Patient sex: M
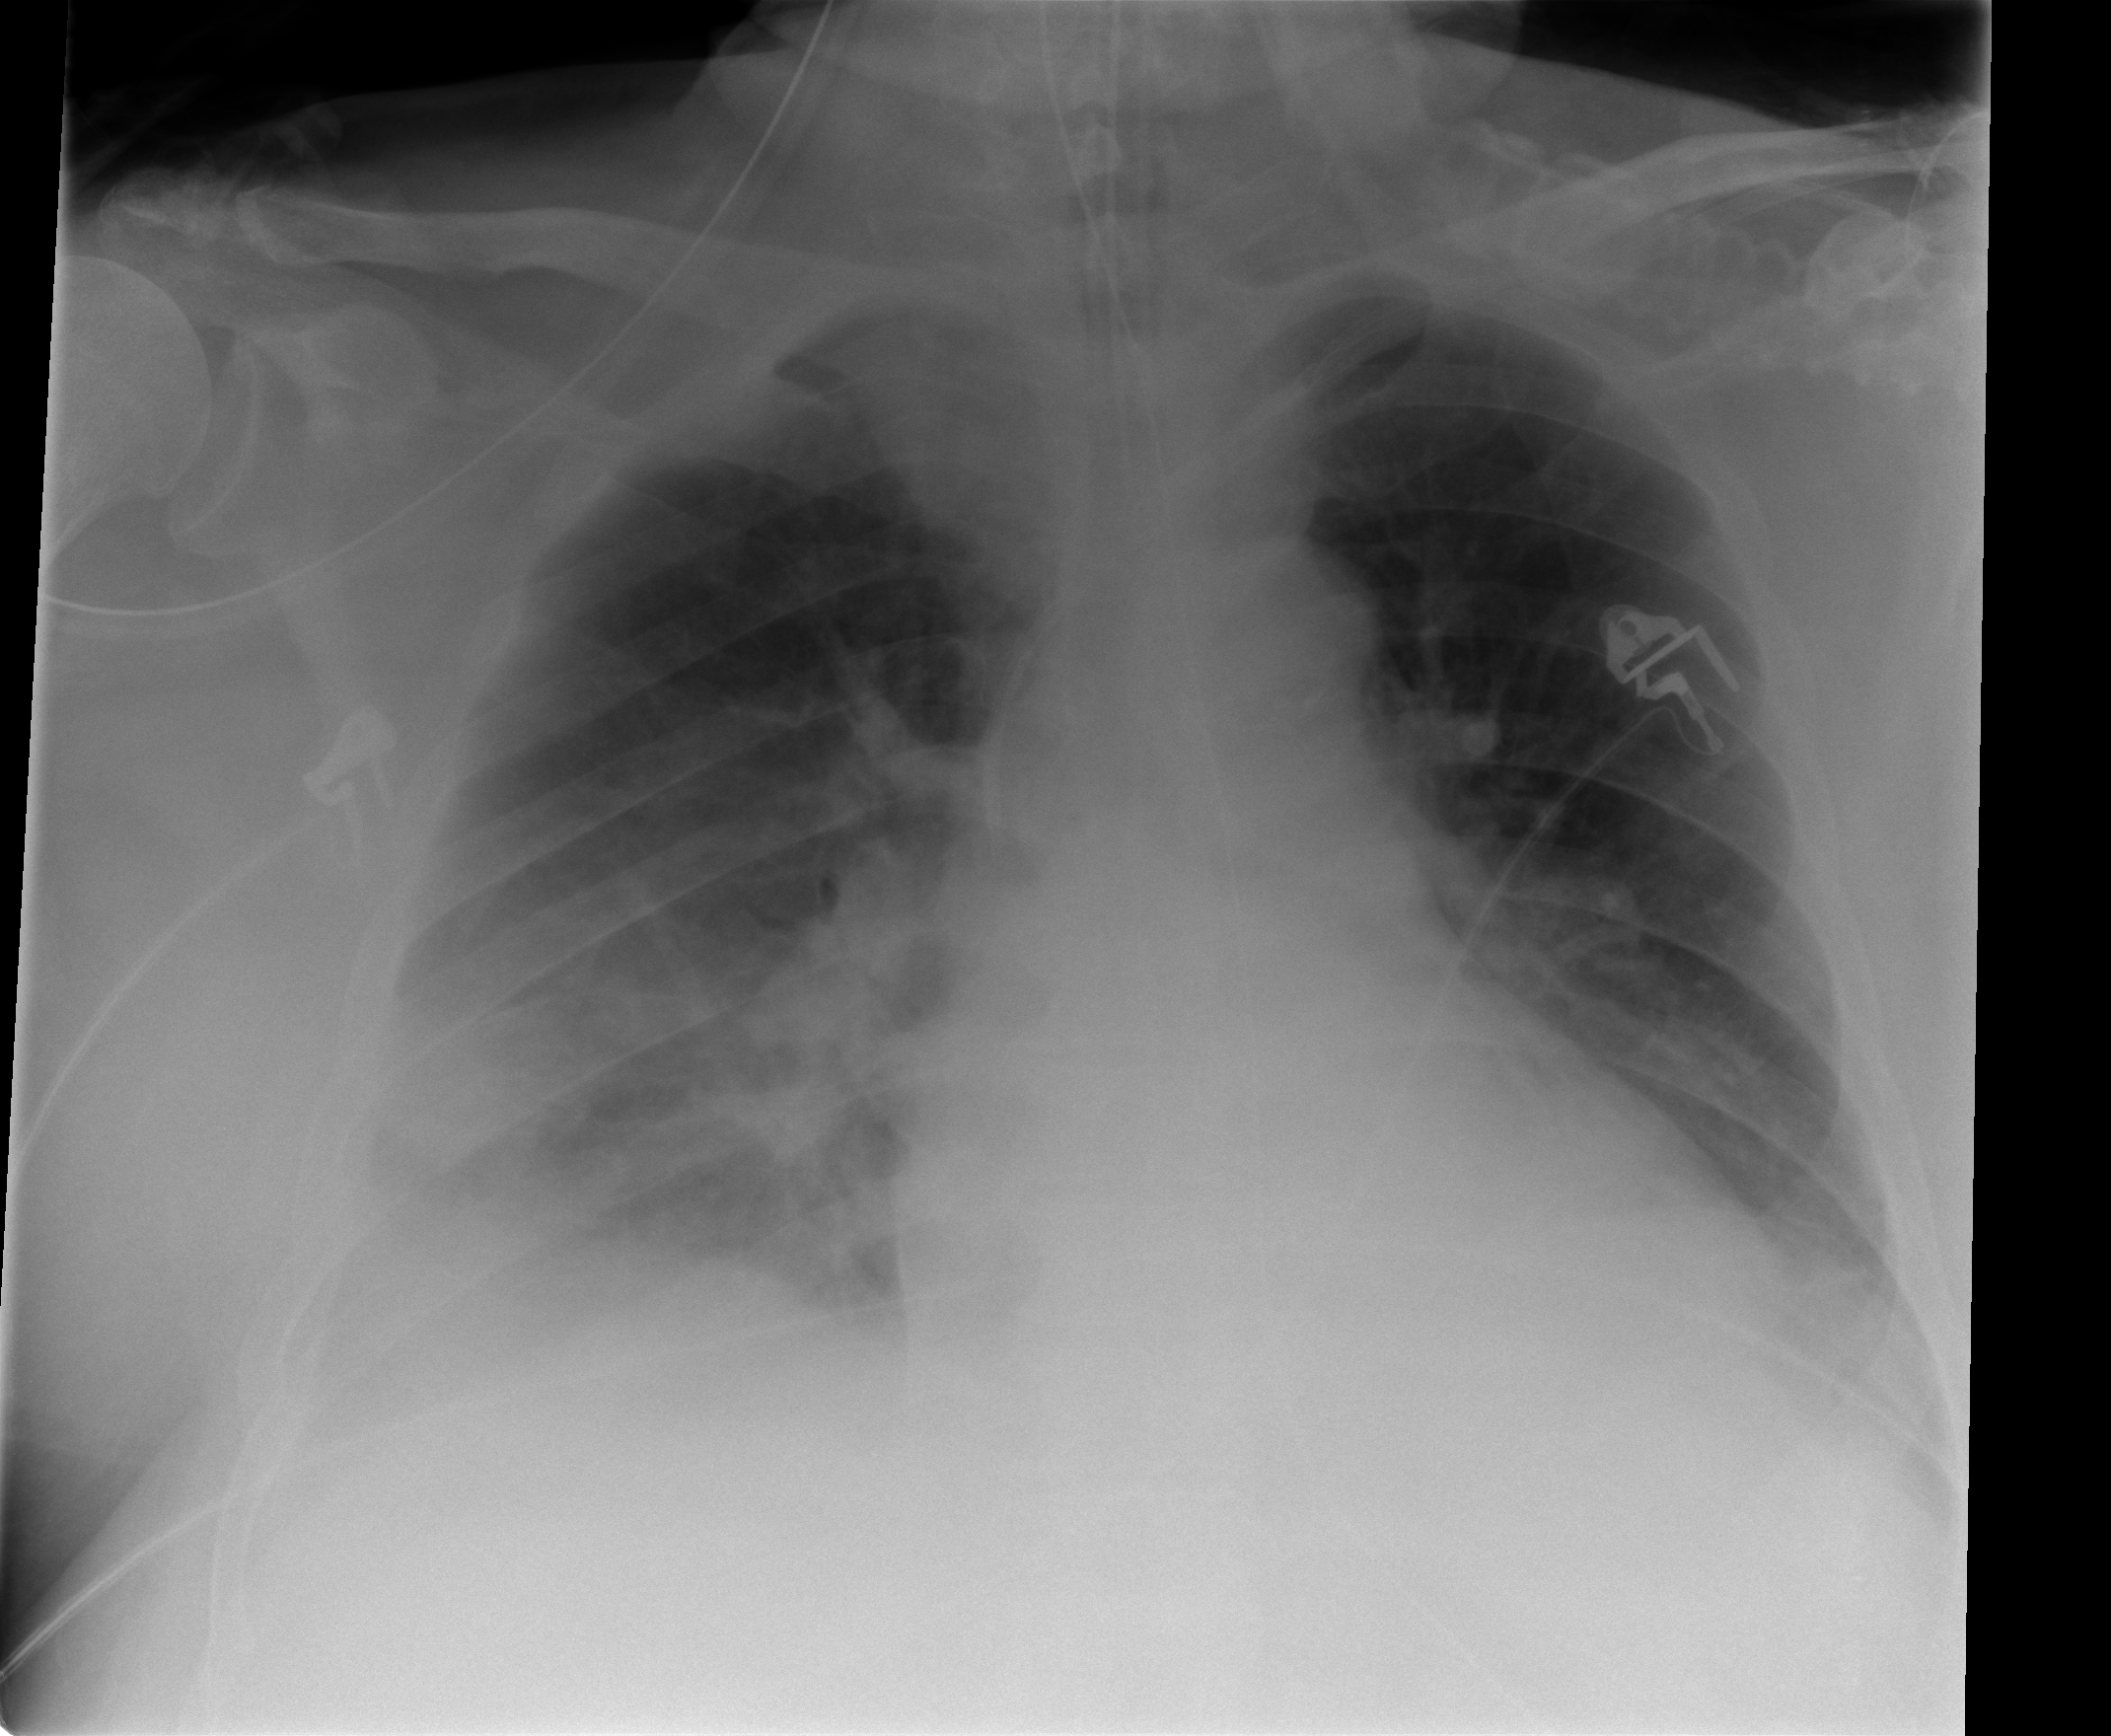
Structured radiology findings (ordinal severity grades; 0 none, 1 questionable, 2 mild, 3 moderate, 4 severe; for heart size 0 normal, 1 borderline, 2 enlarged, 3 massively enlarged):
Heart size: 2
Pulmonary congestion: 2
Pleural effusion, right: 2
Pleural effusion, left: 0
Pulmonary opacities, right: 0
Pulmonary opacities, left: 0
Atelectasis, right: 2
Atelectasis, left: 2